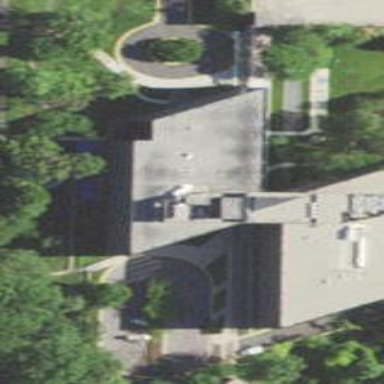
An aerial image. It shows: Office building.